Question: How would I create a circle with a grid inside it and then fill in cells that are occupied based on an X,Y coordinate system.
My circle looks like this (numbers are numbers):

And I have set up my X,Y system with as -2,4.....
Thanks,
Alissa
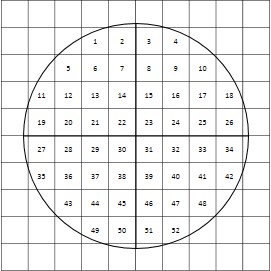
Answer: '''
plot(5*c(1,0,-1,0), 5*c(0,1,0,-1) ,col="transparent") # set coordinate range
abline(h=-5:5); abline(v=-5:5) # the grid
polygon( 4.3*sin(seq(0,2*pi,length=100)),
4.3*cos(seq(0,2*pi,length=100)) ) # the circle
abline(h=0,v=0,lwd=2) # the axes
text( x=c( (1:4)-2.5,(1:6)-3.5, (1:8)-4.5, (1:8)-4.5, #offsets to center in cells
(1:8)-4.5, (1:8)-4.5, (1:6)-3.5, (1:4)-2.5 ),
y=c( rep(4,4), rep(3,6), rep(2,8), rep(1,8),
rep(0,8), rep(-1,8), rep(-2,6), rep(-3,4) )-0.5,
labels=1:52)
'''
<URL>
Suppressing the axis labels, the axis ticks, and removing the "overhang" is a simple matter of supplying the correct graphics parameters (for xaxs, yaxs, xaxt, yaxt, xlab and ylab) to the 'plot' function call. Perhaps:
'''
..., , xaxs="i", yaxs="i", xaxt="n", yaxt="n", ylab="", xlab="")
'''
Which would produce this:
<URL>